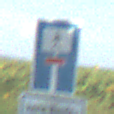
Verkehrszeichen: SackgasseFussgaengerDurchlaessig
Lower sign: HinweisGeaenderteVorfahrtVerkehrsfuehrungVerkehrsregelung3
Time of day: MorningAfternoon
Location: Outdoor (RoadRail)
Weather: Clear
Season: NotSpecified
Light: Natural